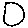
Label: circle